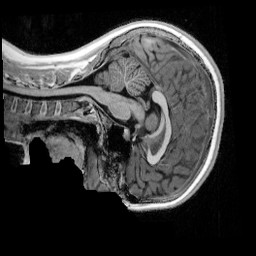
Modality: UNIT1_denoised
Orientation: sagittal
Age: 11
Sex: female
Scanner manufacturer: siemens
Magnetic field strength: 3 T
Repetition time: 4 s
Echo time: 0.00303 s